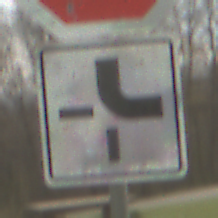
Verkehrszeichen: VerlaufVorfahrtsstrasse4
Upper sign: Stop
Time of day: MorningAfternoon
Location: Outdoor (Suburban)
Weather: Overcast
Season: NotSpecified
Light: Natural